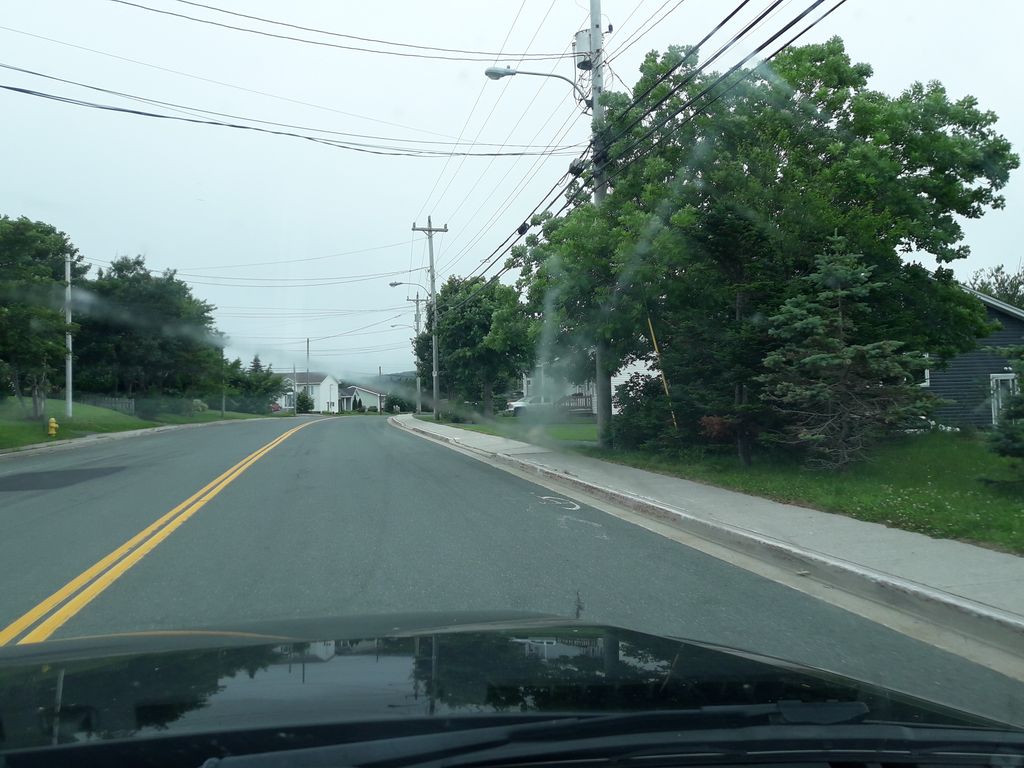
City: st_johns